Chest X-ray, PA view. Patient: 42 years old, sex M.
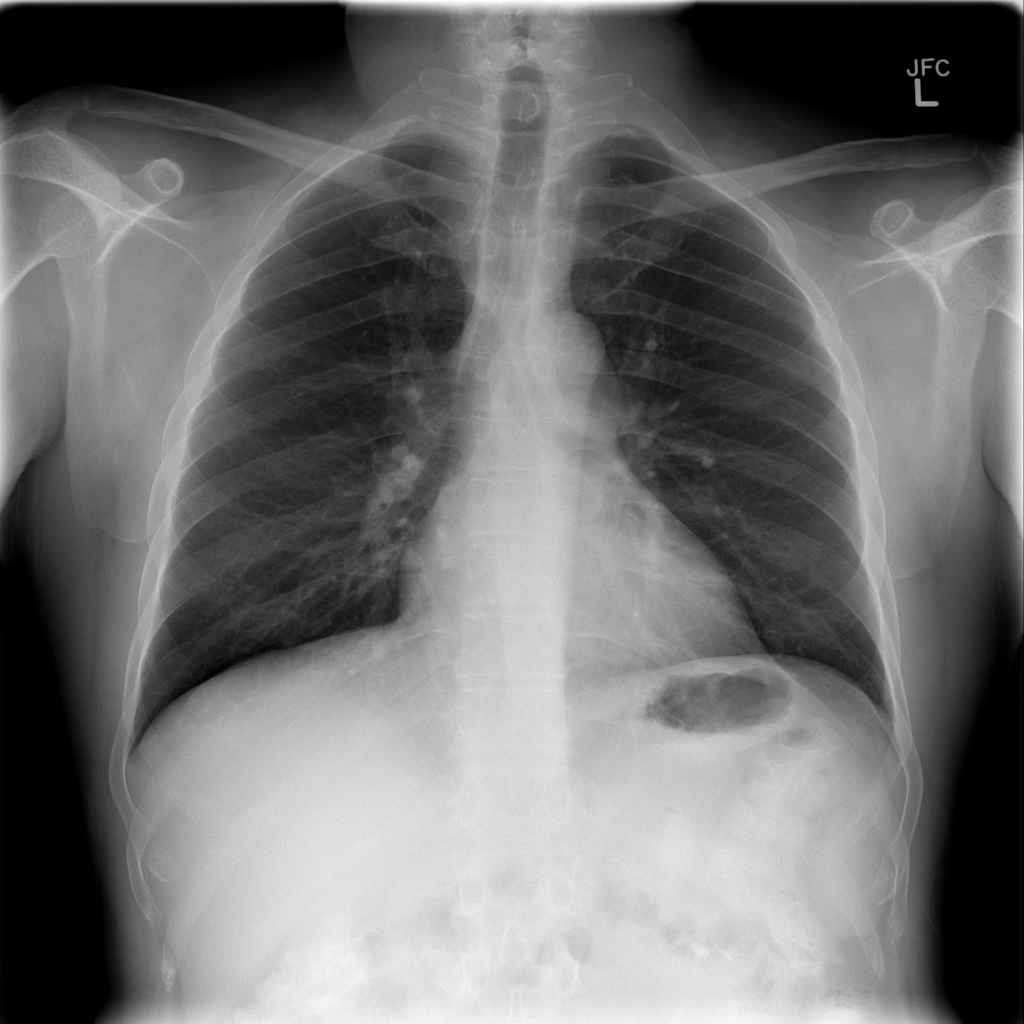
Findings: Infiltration